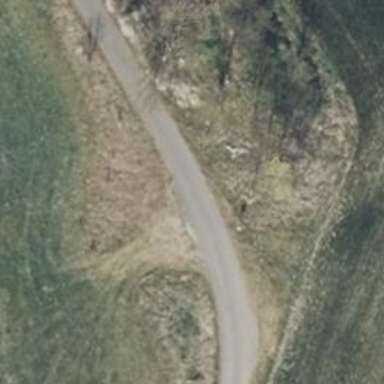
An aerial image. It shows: Unclassified road with asphalt surface.